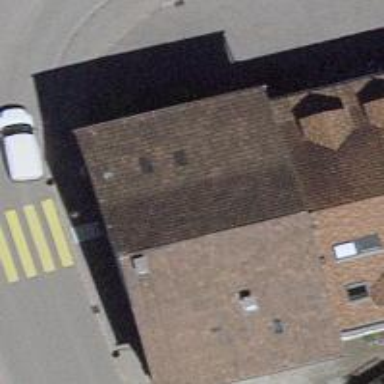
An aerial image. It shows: Restaurant.